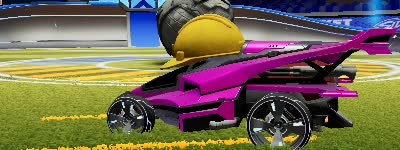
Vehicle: aftershock